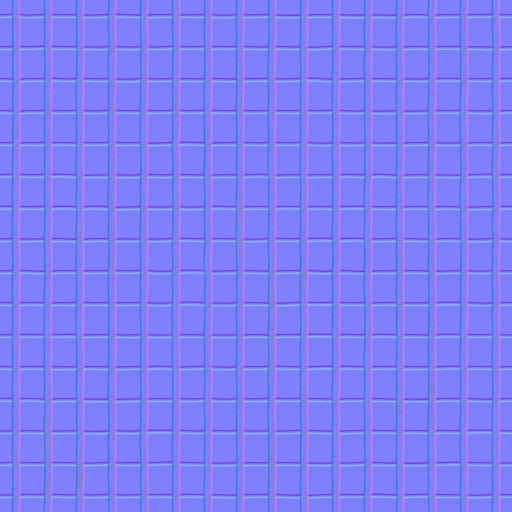
metal walkway steel